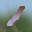
Label: 1